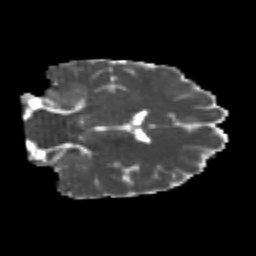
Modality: MD
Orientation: coronal
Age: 24
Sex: male
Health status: healthy
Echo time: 0.074 s